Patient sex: F
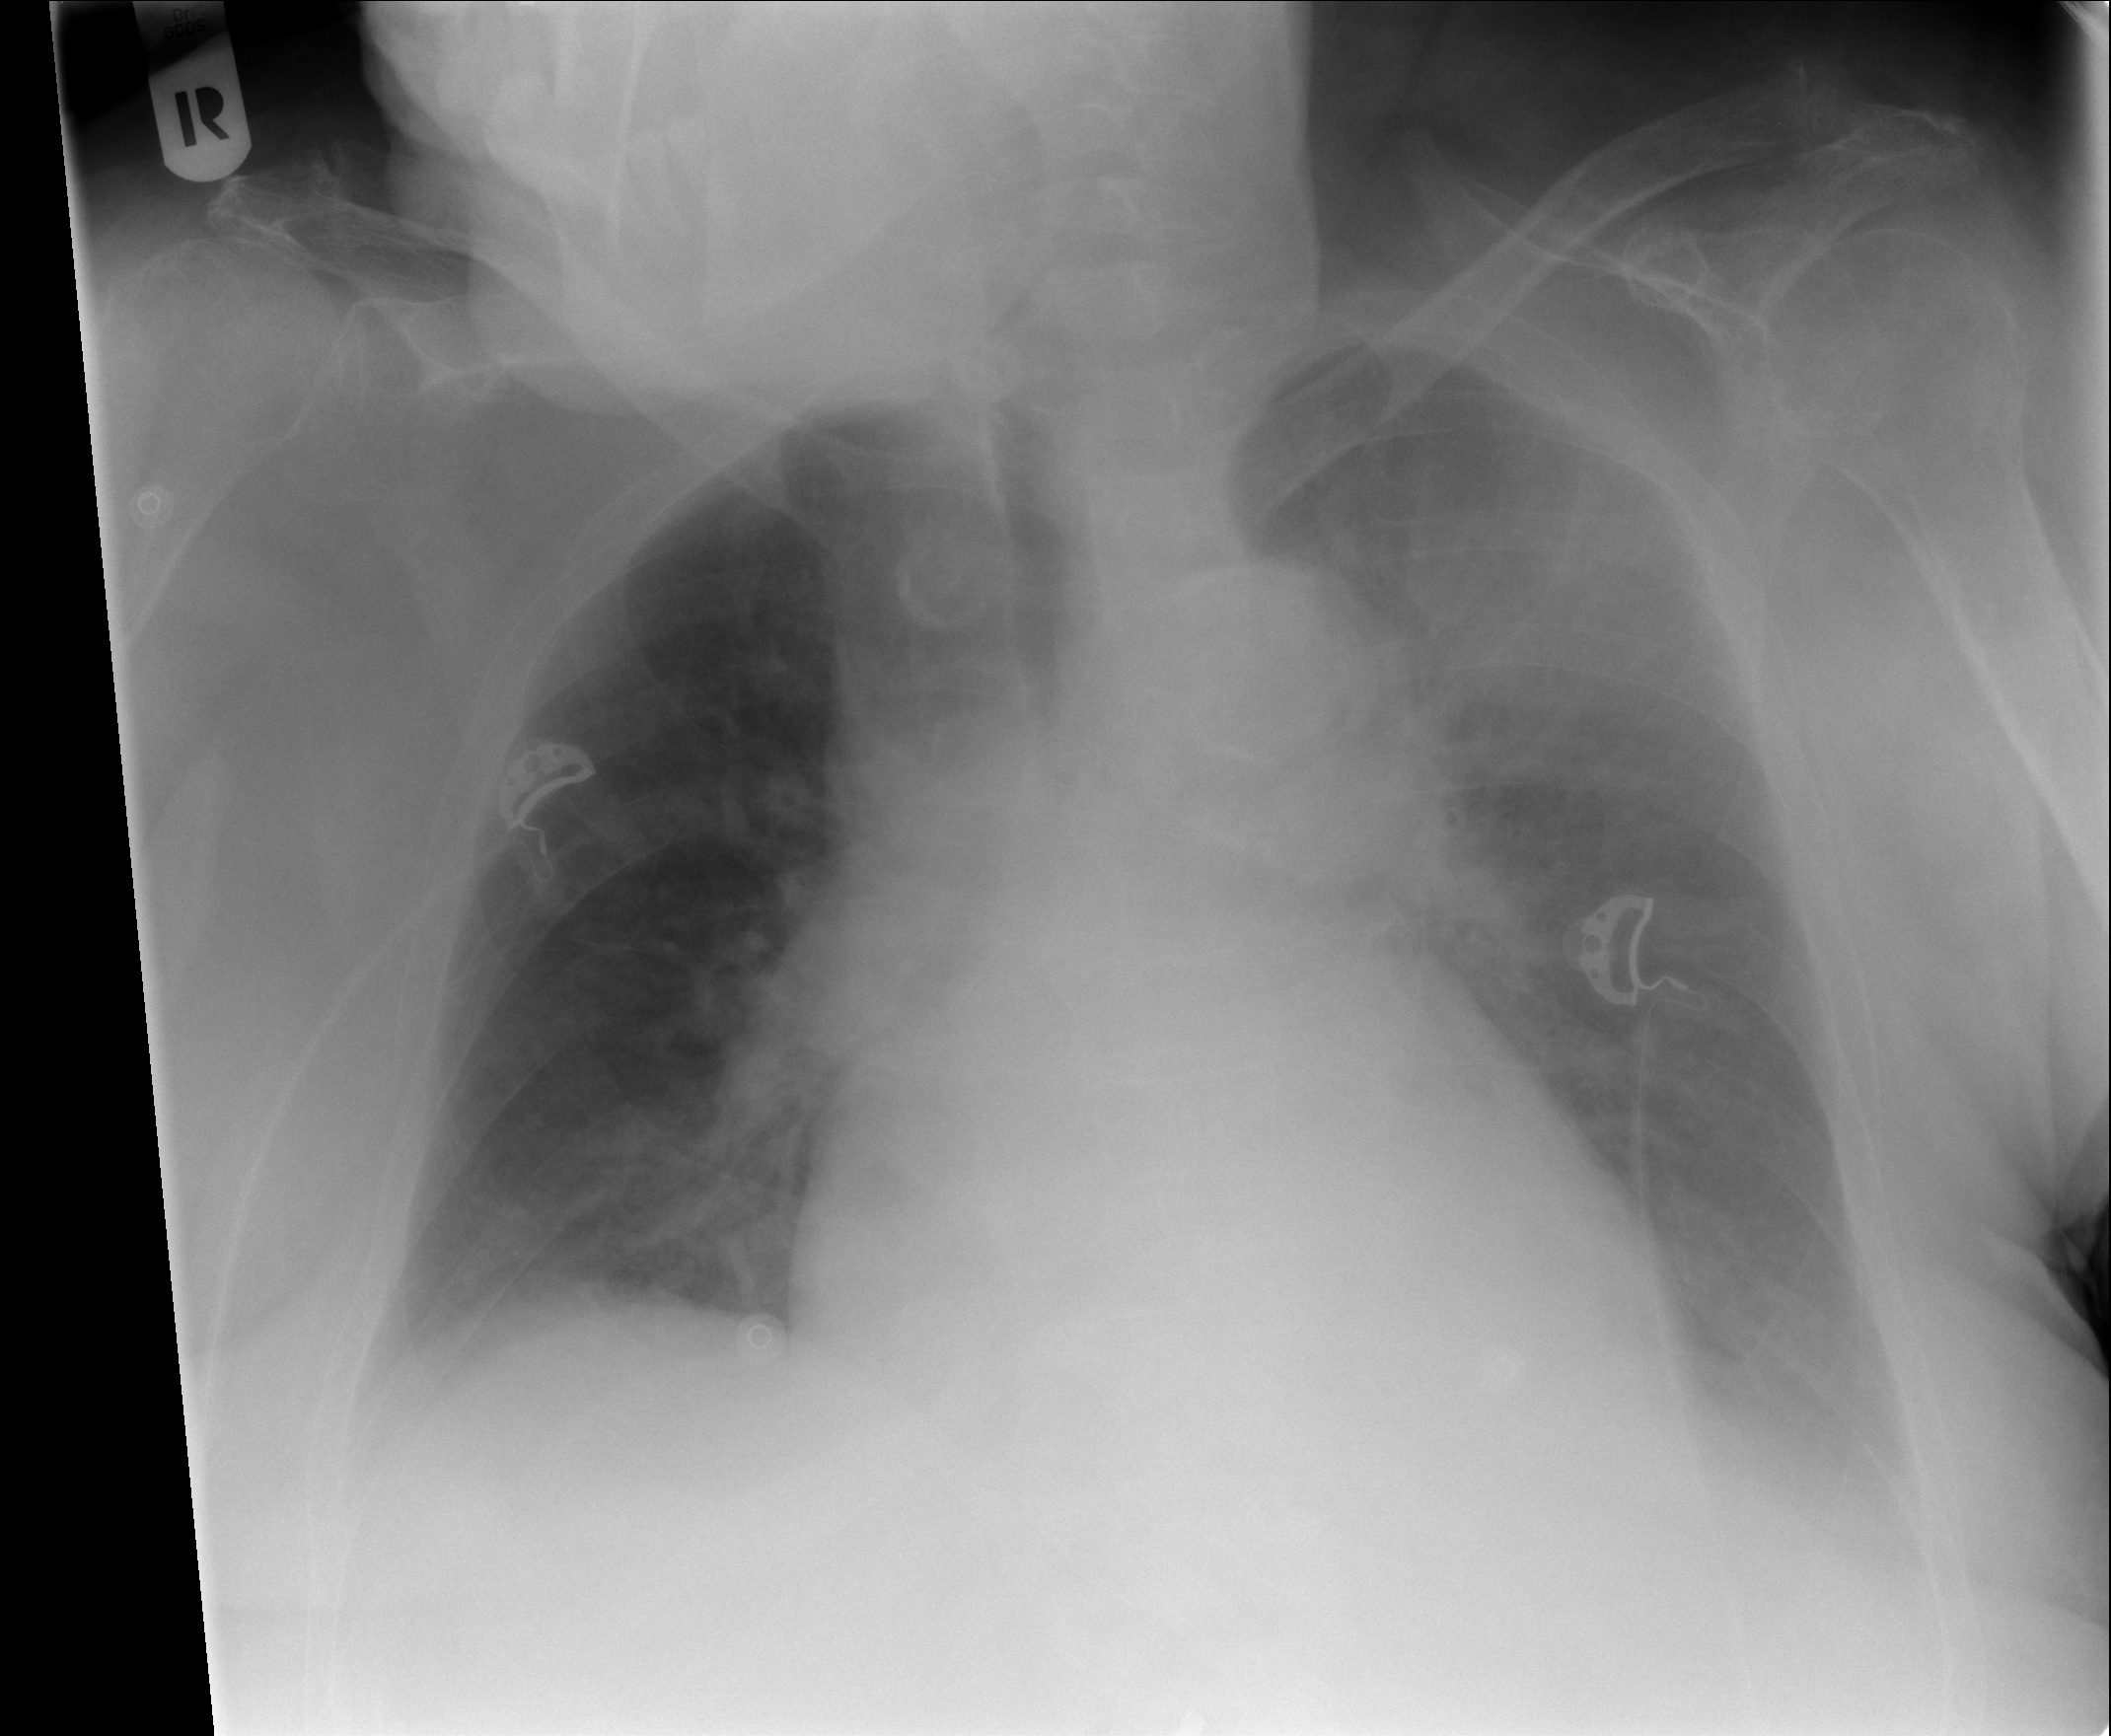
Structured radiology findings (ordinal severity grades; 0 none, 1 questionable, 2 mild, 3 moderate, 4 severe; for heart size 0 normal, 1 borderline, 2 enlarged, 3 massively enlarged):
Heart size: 2
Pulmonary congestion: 0
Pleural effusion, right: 0
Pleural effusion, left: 2
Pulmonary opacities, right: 2
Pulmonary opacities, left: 1
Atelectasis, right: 1
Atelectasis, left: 2